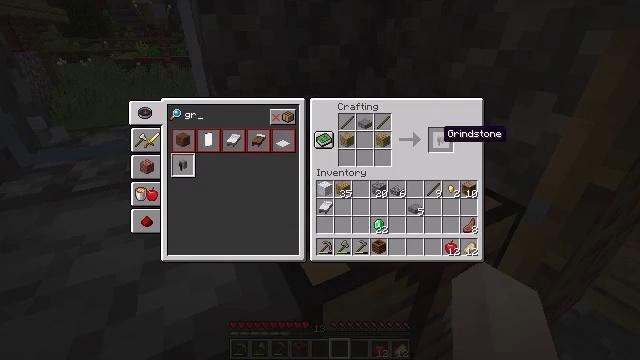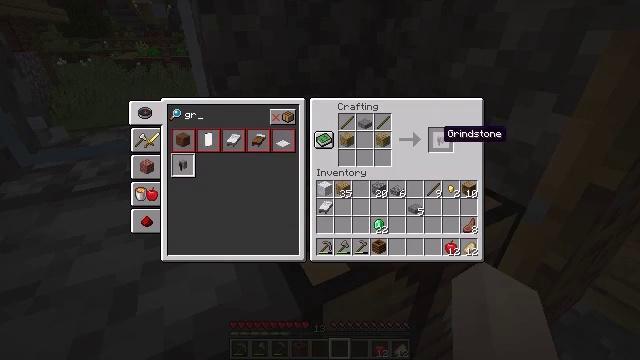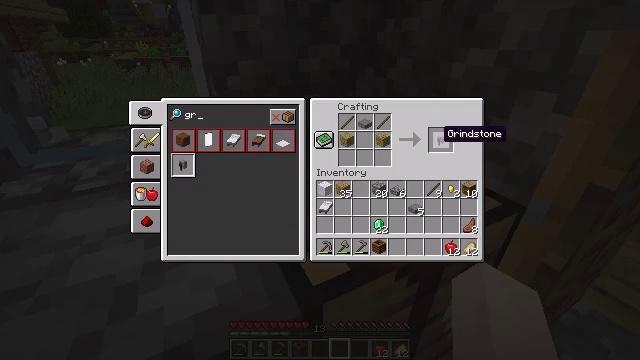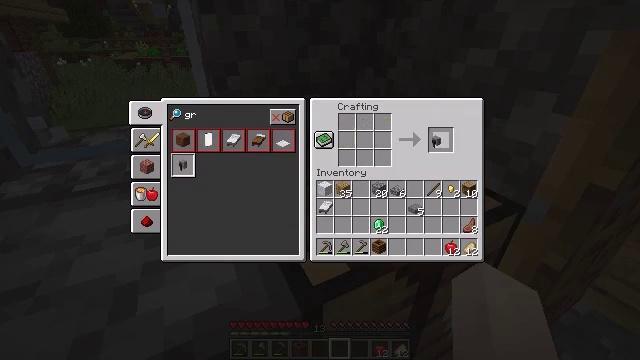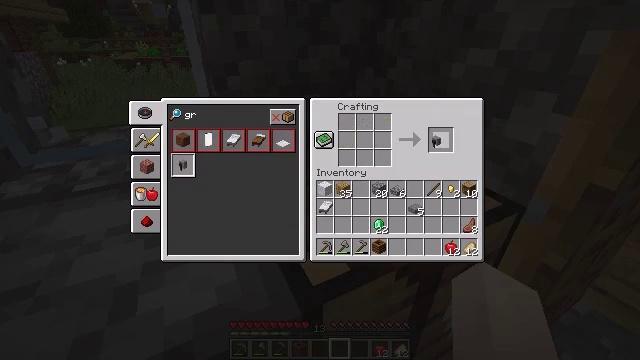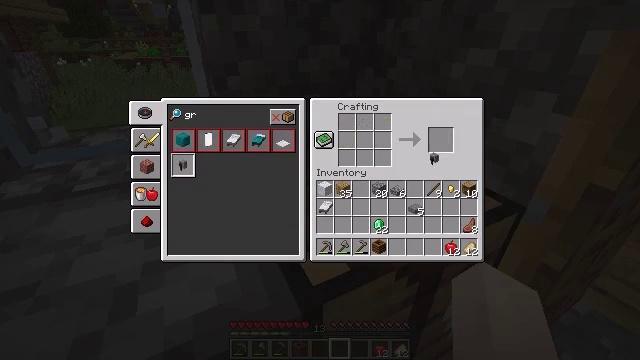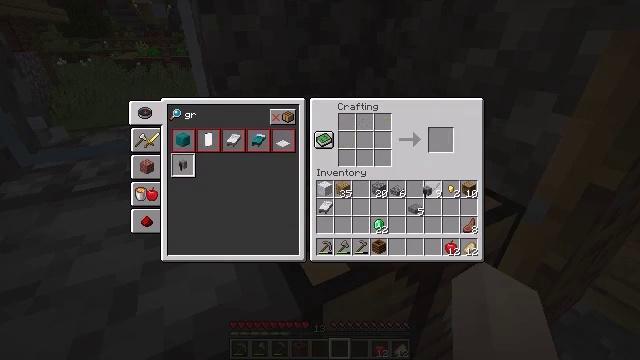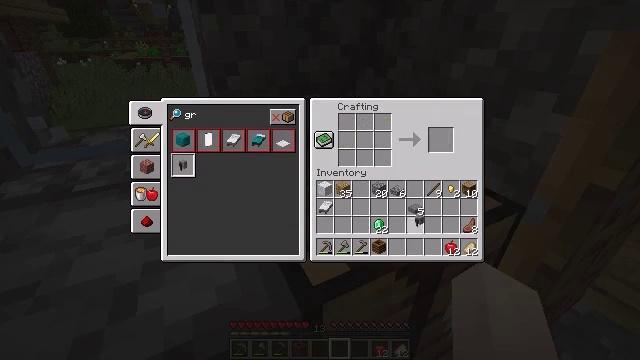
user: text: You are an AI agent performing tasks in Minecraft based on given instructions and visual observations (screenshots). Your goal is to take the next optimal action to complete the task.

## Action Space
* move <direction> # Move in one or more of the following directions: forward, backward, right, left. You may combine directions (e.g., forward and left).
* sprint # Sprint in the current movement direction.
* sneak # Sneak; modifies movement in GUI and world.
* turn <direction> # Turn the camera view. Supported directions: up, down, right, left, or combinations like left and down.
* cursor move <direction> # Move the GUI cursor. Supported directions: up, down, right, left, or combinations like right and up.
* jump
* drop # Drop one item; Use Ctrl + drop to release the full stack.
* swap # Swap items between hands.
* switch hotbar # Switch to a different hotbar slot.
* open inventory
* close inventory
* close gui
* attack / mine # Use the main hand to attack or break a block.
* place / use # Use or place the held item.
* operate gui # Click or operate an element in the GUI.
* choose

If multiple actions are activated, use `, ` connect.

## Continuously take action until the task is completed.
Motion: motion action
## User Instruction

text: Make a grindstone using the crafting table.
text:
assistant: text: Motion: no_op
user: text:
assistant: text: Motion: no_op
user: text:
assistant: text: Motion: operate gui
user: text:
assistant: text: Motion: operate gui
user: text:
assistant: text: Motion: cursor move down
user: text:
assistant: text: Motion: cursor move down
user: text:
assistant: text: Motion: cursor move left and down
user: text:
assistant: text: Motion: no_op